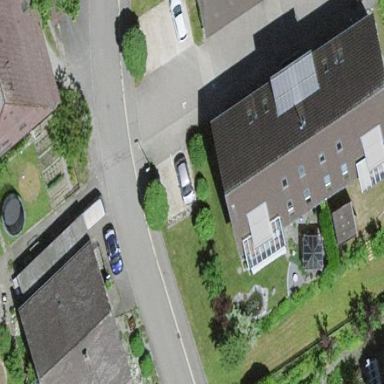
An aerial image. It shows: Residential building.